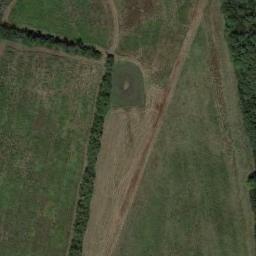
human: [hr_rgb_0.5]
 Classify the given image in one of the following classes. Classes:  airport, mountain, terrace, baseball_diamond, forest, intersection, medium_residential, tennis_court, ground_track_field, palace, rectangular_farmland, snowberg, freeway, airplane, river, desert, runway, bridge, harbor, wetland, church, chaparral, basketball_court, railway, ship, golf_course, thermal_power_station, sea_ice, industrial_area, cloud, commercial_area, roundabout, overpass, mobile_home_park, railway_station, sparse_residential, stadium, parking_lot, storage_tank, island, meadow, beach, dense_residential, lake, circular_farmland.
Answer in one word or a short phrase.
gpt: meadow